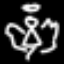
Label: angel